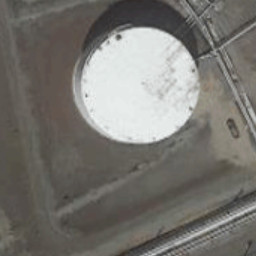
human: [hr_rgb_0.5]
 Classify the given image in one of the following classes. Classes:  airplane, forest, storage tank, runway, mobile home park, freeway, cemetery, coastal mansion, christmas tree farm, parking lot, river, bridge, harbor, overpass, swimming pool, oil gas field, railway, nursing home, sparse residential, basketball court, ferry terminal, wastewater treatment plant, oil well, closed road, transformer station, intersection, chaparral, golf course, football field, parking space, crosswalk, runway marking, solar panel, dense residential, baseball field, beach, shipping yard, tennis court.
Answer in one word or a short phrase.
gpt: storage tank